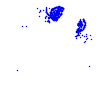
Particle: kaon